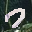
Label: 7